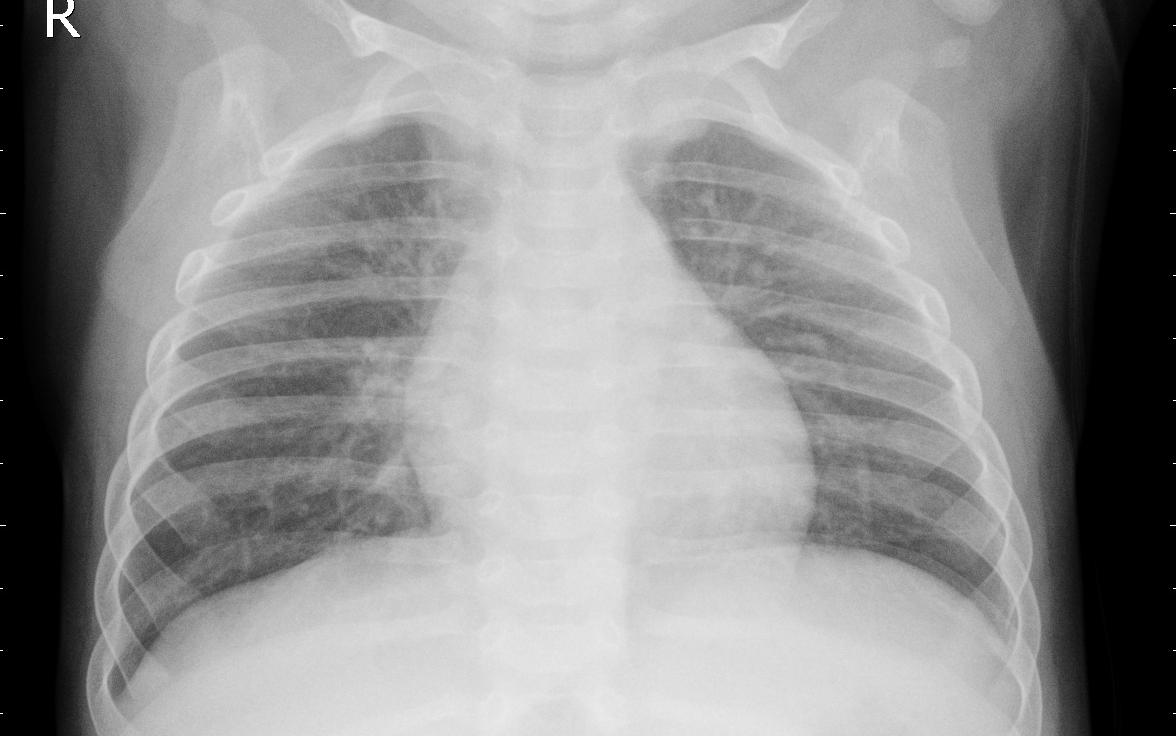
Diagnosis: PNEUMONIA